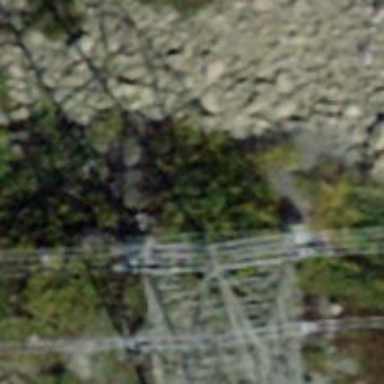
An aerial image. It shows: Power tower.